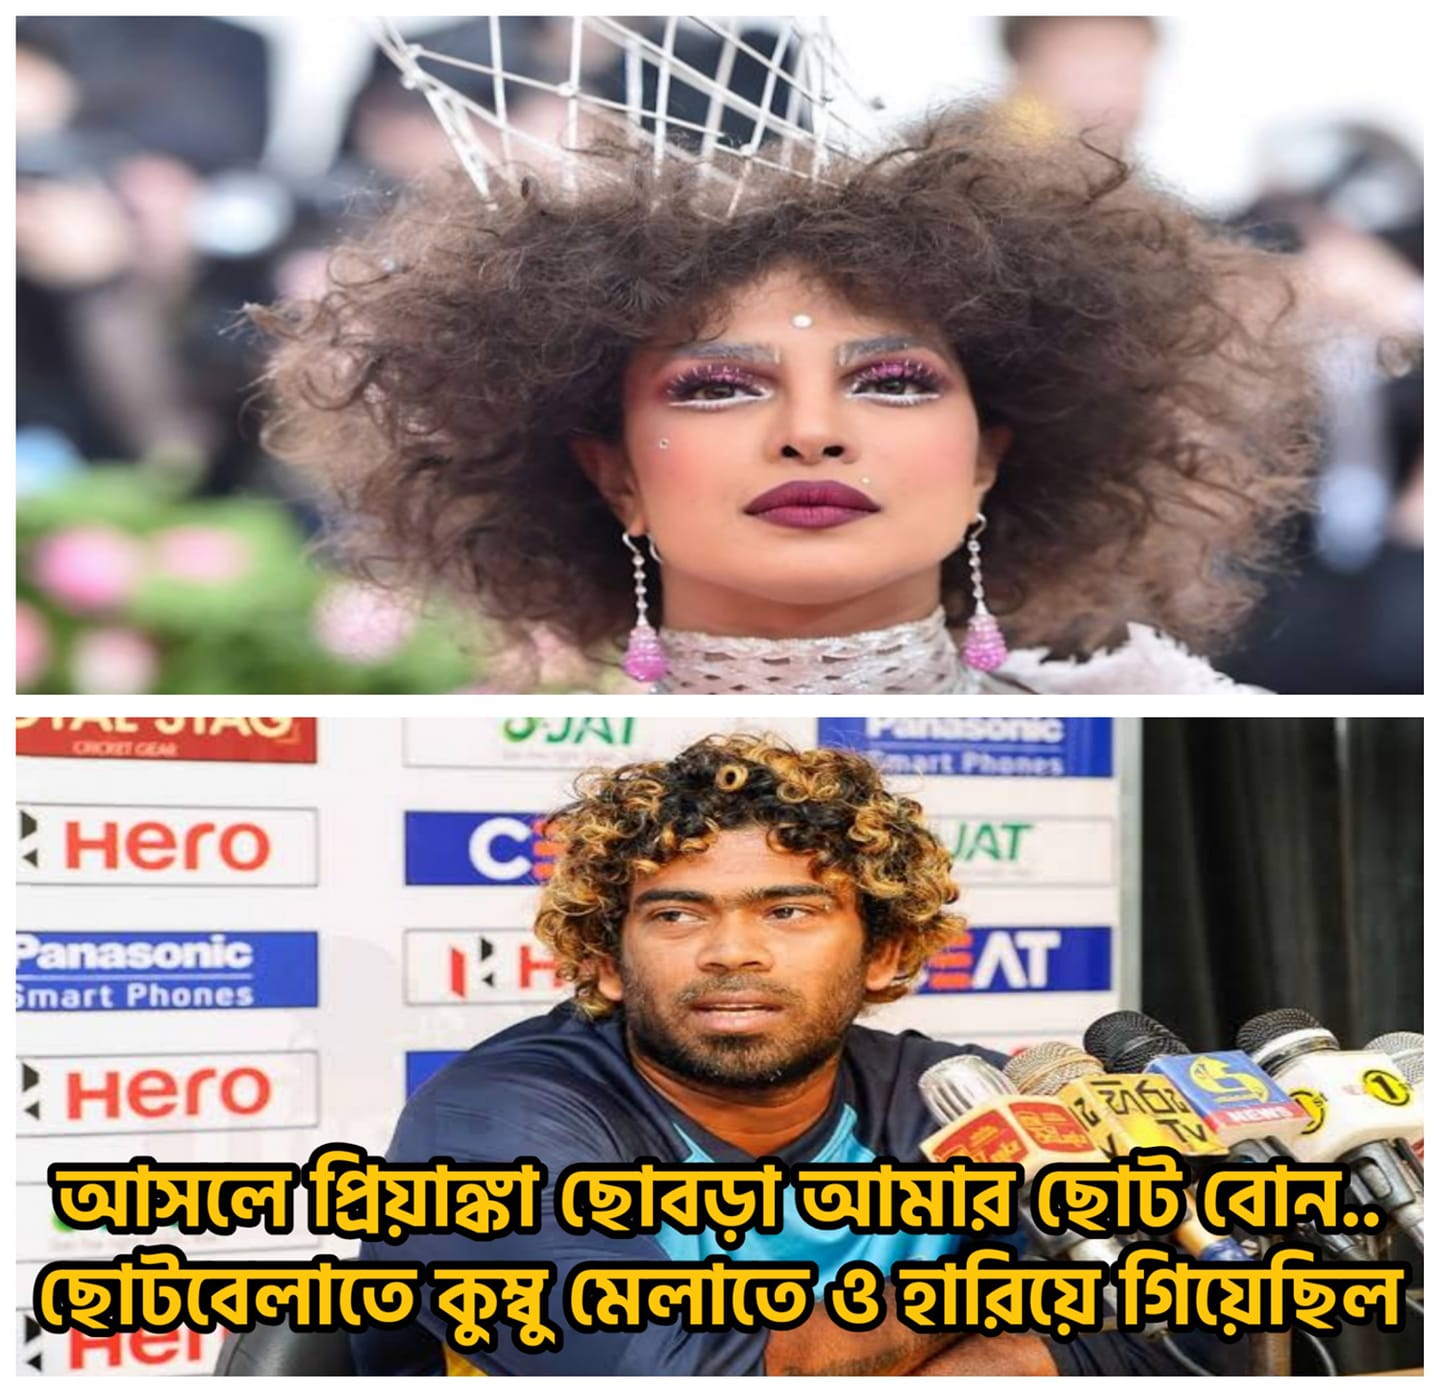
Caption: আসলে প্রিয়াঙ্কা ছোবড়া আমার ছোট বোন... ছোটবেলাতে কুম্বু মেলাতে ও হারিয়ে গিয়েছিল
Label: hate